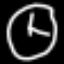
Label: clock